Question:
'''
RangeSlider(
max: 100,
min: 0,
values: _currentRangeValues,
divisions: 100,
labels: RangeLabels(
_currentRangeValues.start.round().toString(),
_currentRangeValues.end.round().toString(),
),
onChanged: (RangeValues values) {
setState(() {
_currentRangeValues = values;
});
},
),
'''
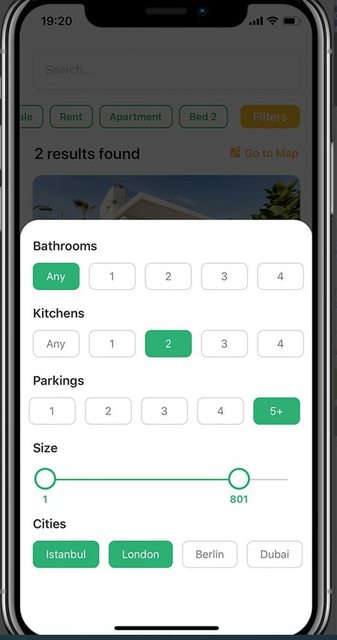
Answer: You need to override 'RangeSliderThumbShape' to create our custom thumb shape.
'''
class CustomThumbShape implements RangeSliderThumbShape {
const CustomThumbShape({
this.radius = 15.0,
this.ringColor = Colors.red,
});
/// Outer radius of thumb
final double radius;
/// Color of ring
final Color ringColor;
@override
Size getPreferredSize(bool isEnabled, bool isDiscrete) {
return Size.fromRadius(radius);
}
@override
void paint(PaintingContext context, Offset center,
{Animation<double> activationAnimation,
Animation<double> enableAnimation,
bool isDiscrete,
bool isEnabled,
bool isOnTop,
TextDirection textDirection,
SliderThemeData sliderTheme,
Thumb thumb}) {
final Canvas canvas = context.canvas;
// To create a ring create outer circle and create an inner cicrle then
// subtract inner circle from outer circle and you will get a ring shape
// fillType = PathFillType.evenOdd will be used for that
Path path = Path()
..addOval(Rect.fromCircle(center: center, radius: radius))
..addOval(Rect.fromCircle(center: center, radius: radius - 5))
..fillType = PathFillType.evenOdd;
canvas.drawPath(path, Paint()..color = ringColor);
}
}
'''
Declare this shape in 'MaterialApp'
'''
theme: ThemeData(
primarySwatch: Colors.blue,
visualDensity: VisualDensity.adaptivePlatformDensity,
sliderTheme: SliderThemeData(
rangeThumbShape: CustomThumbShape(),
),
),
'''
For more info : <URL>